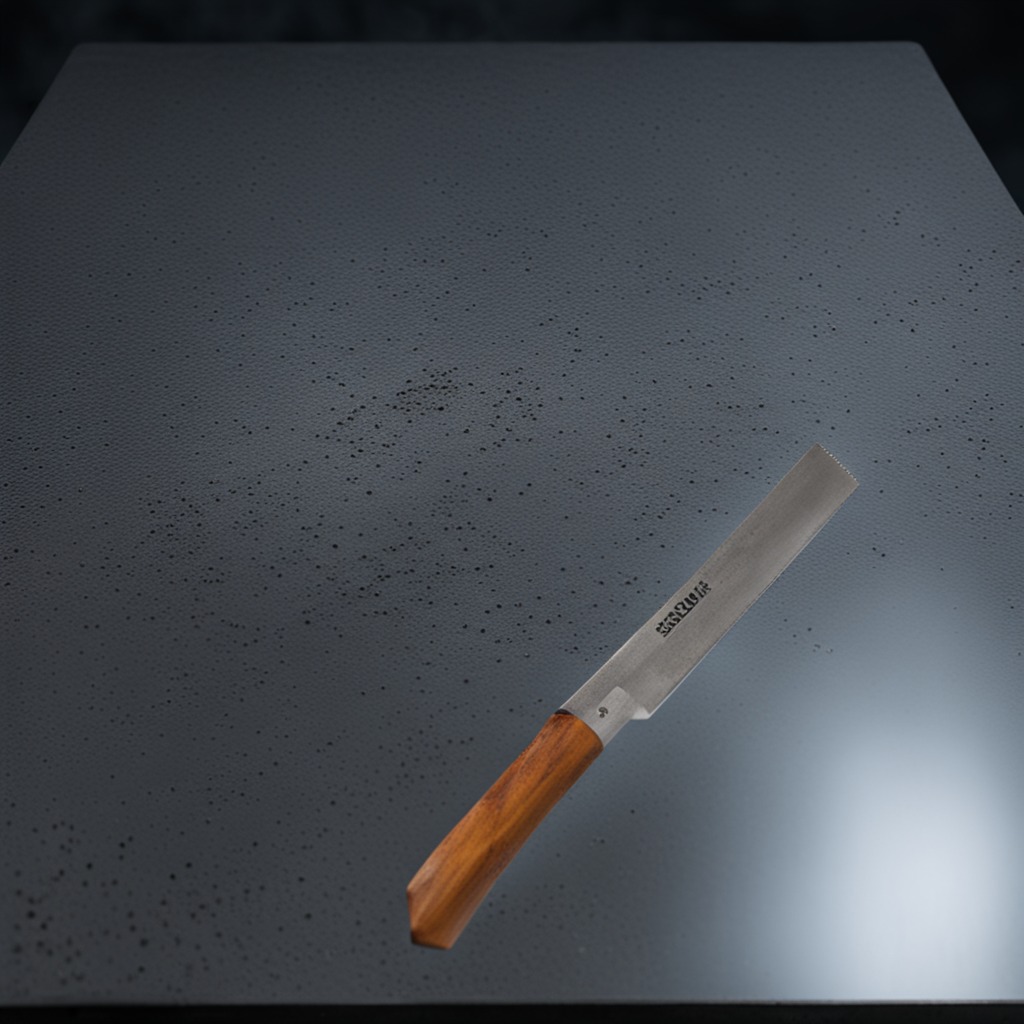
A metal saw is lying on the clean granite table inside a workshop at night dim ambient light soft shadows worn but